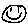
Label: smiley face